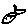
Label: fish